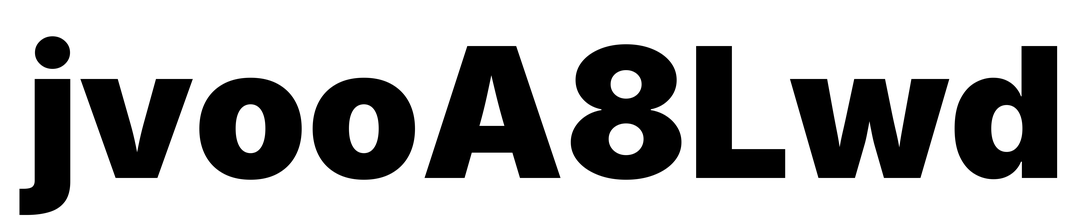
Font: Inter_Black